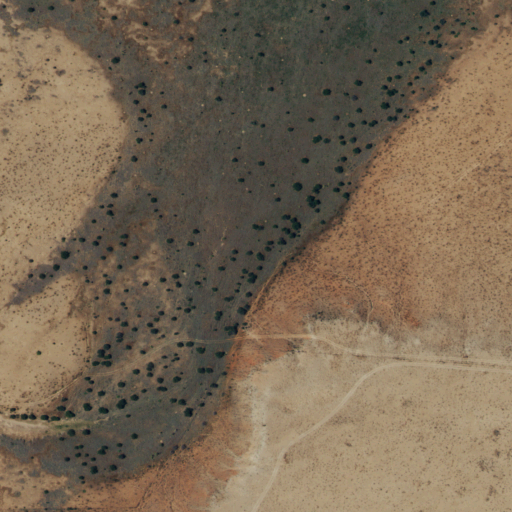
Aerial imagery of valley in New Mexico named Paris Dainwood Draw containing grassland and shrub